Aerial crown-view tile of a tropical tree (Barro Colorado Island, Panama), acquired 20250217:
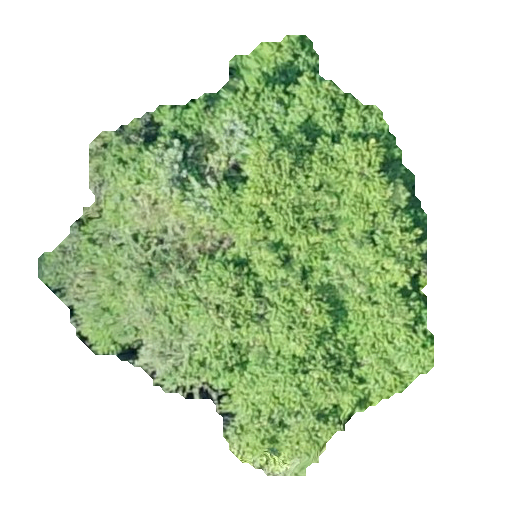
Species: Tachigali panamensis
GBIF accepted scientific name: Tachigali panamensis
Crown area: 160.753 m²